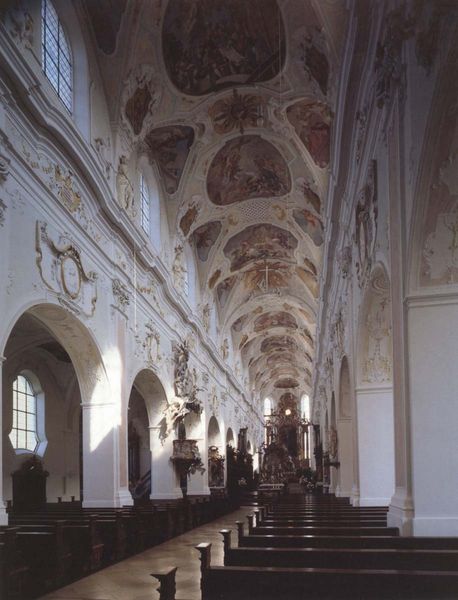
Titel: Ochsenhausen, St. Georg
Standort: Ochsenhausen, St. Georg (EU - D - BW)
Schlagwörter: gott, blumen, fenster, licht, pfeiler, säule, barock, tod, tot, innenraum, kirche, decke, engel, deutschland, bilder, bogen, rundbogen, ornamente, stuck, foto, fotografie, bögen, berlin, gewölbe, altar, bänke, kathedrale, kirchenbänke, mittelschiff, gotisch, obergaden, seitenschiff, gottesdienst, priester, sonnenschein, predigt, deckengemälde, taufe, arkadengang, sitzung, totentanz, marienkirche